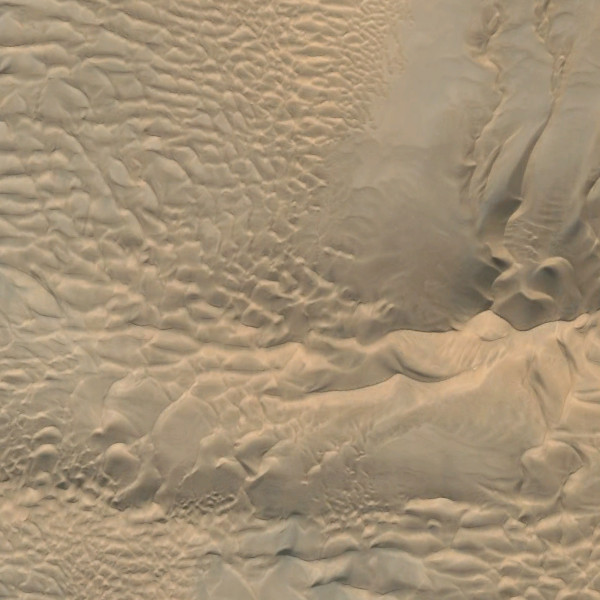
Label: Desert